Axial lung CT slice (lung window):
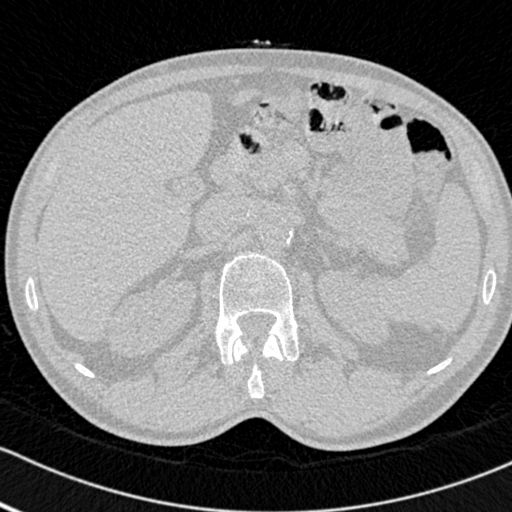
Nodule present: no